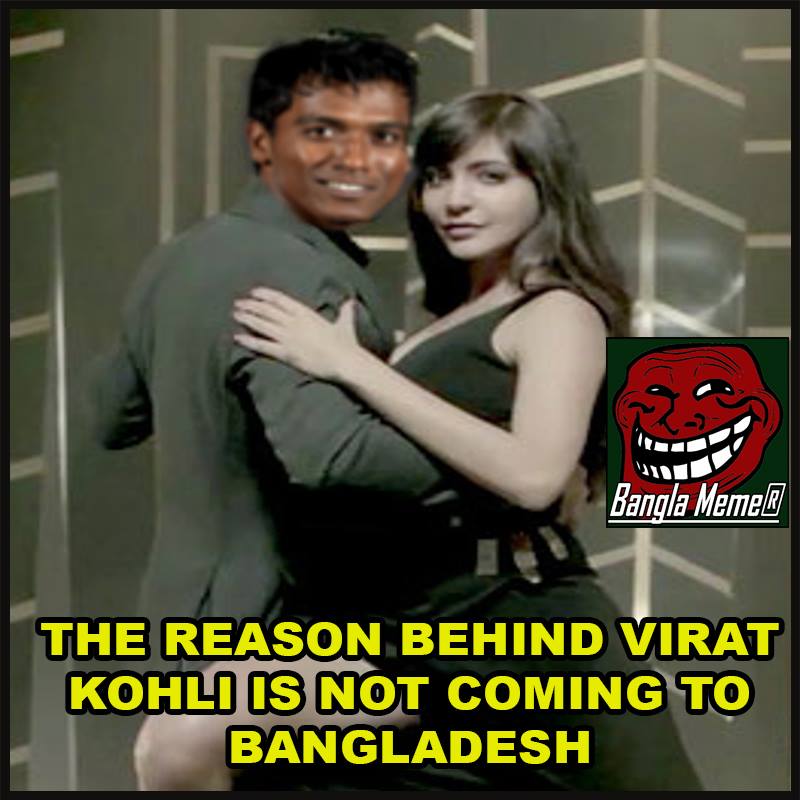
Caption: THE REASON BEHIND VIRAT KOHLI IS NOT COMING TO BANGLADESH
Label: hate